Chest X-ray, PA view. Patient: 40 years old, sex M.
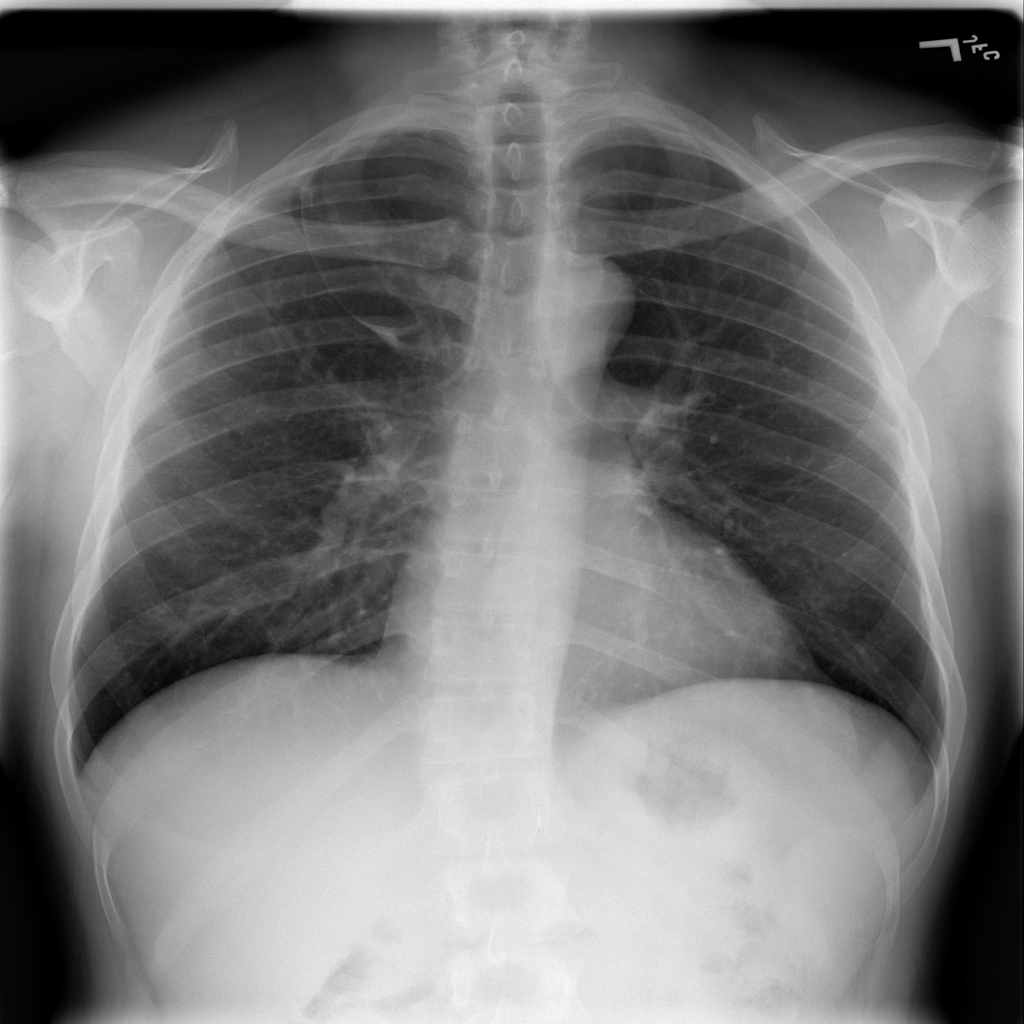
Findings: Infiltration